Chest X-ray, AP view. Patient: 70 years old, sex M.
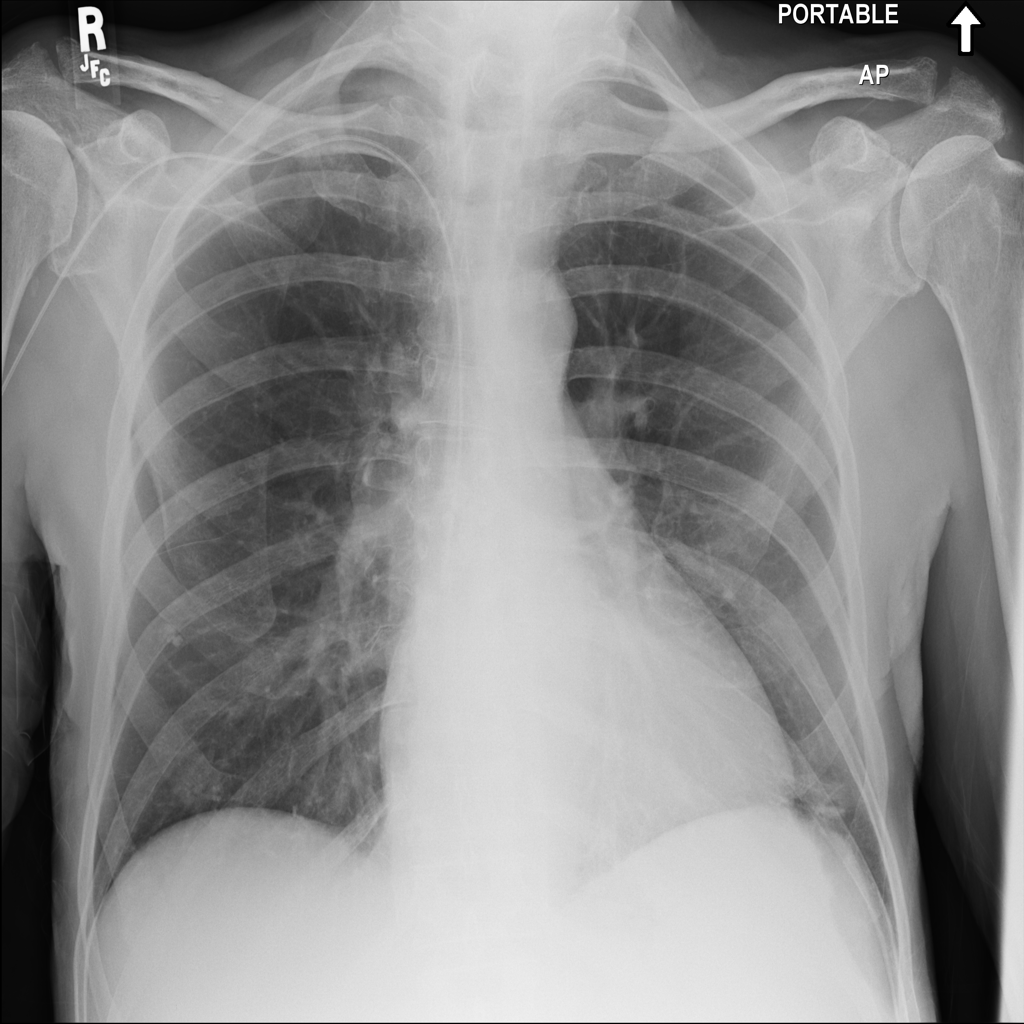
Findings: Atelectasis